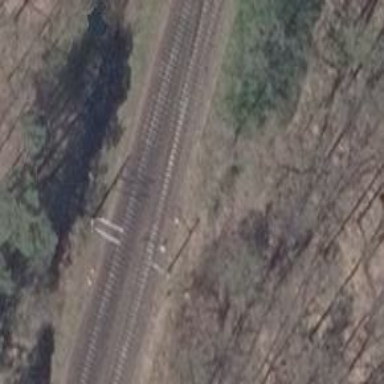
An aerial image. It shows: Railway track with electrified contact lines. This is siding track.